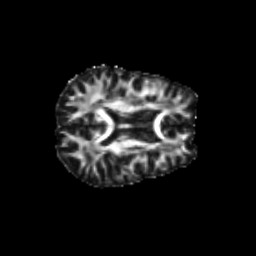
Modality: FA
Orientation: axial
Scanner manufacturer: siemens
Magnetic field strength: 3 T
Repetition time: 9.2 s
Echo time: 0.084 s